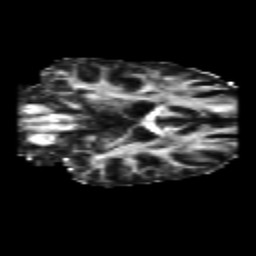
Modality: FA
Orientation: coronal
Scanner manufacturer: siemens
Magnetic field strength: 3 T
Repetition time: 6.8 s
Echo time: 0.093 s